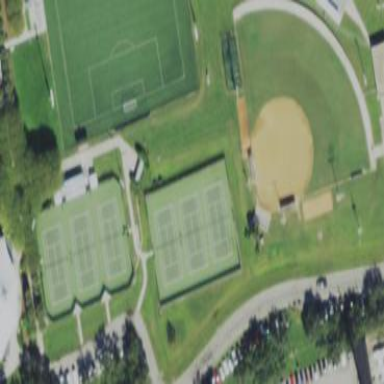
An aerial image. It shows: Tennis court on pitch designated for leisure land.